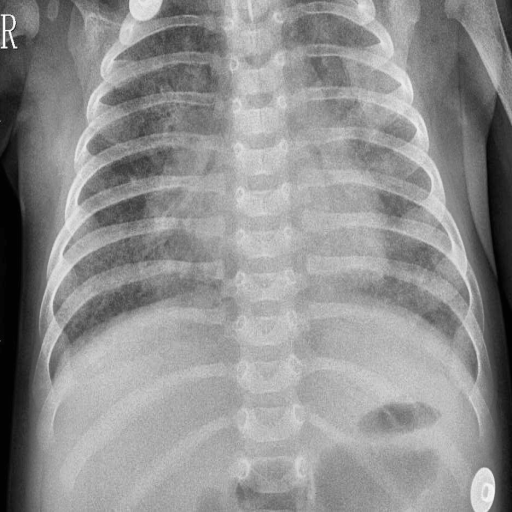
Finding: PNEUMONIA